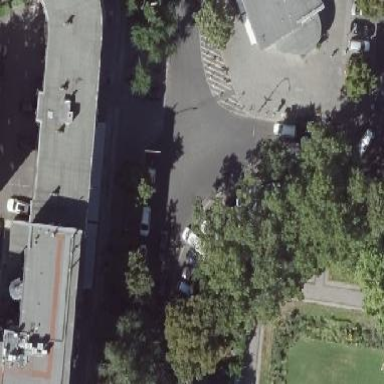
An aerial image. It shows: Parking lane with surfaced area.